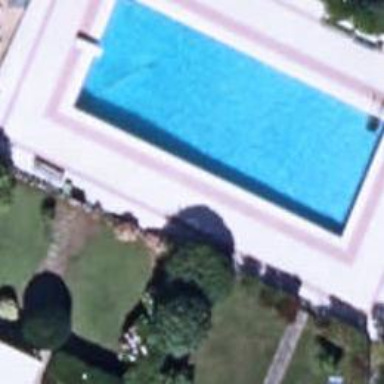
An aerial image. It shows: Swimming pool located in leisure land.